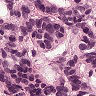
Metastatic tissue present: yes